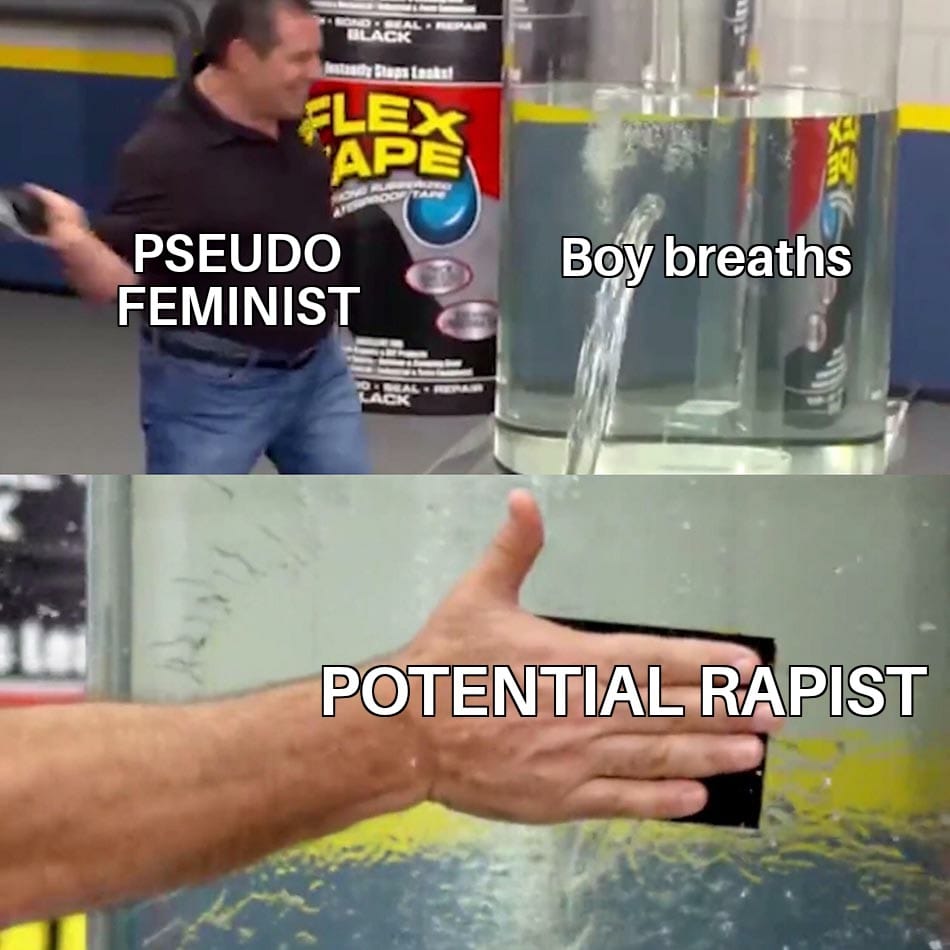
Caption: PSEUDO  FEMINIST    Boy breaths   POTENTIAL RAPIST
Label: hate